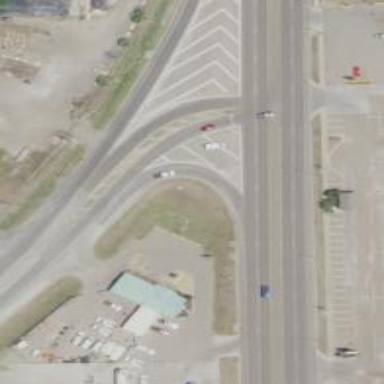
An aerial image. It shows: Primary link highway.